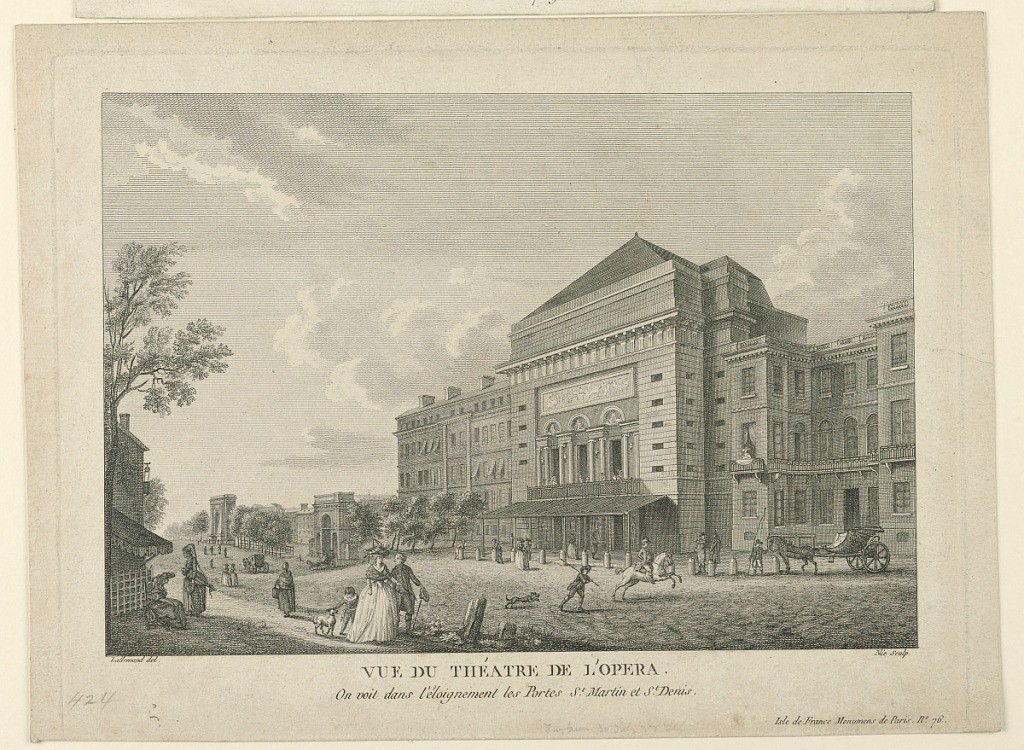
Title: View of the Opera in Paris
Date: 1790–1795
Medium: Engraving on paper
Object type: Print
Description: Horizontal rectangle. No. 76 of the same pubication as -1392. The houses flanking the open and structure opposite in the middle and background and rather heavy traffic are shown.The caption reads, besides the signature and the name of the publication: "VUE DU THEATRE DE L'OPERA / On voit dans l'eloignment les Portes St. Martin et St. Denis."